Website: apple
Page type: customer-info-address
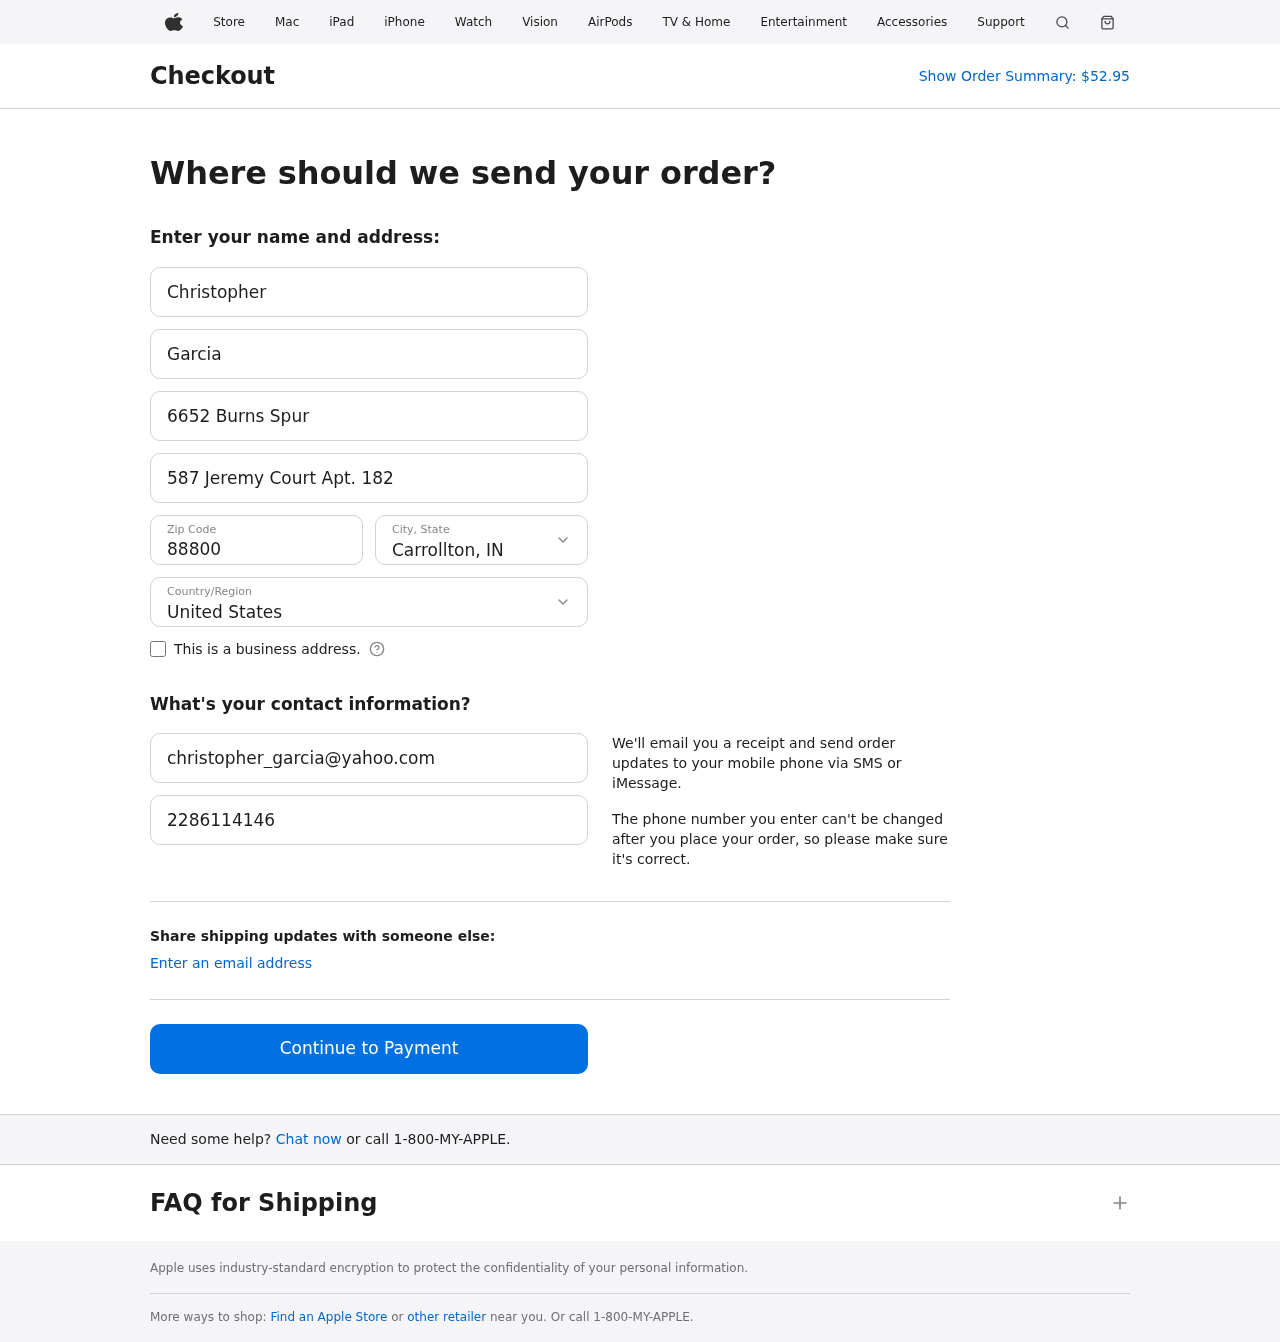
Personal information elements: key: PII_CITY_STATE
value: Carrollton, IN
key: PII_COUNTRY
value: United States
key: PII_EMAIL
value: christopher_garcia@yahoo.com
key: PII_FIRSTNAME
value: Christopher
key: PII_LASTNAME
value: Garcia
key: PII_PHONE
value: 2286114146
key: PII_POSTCODE
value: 88800
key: PII_STREET
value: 6652 Burns Spur
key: PII_STREET2
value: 587 Jeremy Court Apt. 182
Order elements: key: ORDER_TOTAL
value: $52.95